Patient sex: F
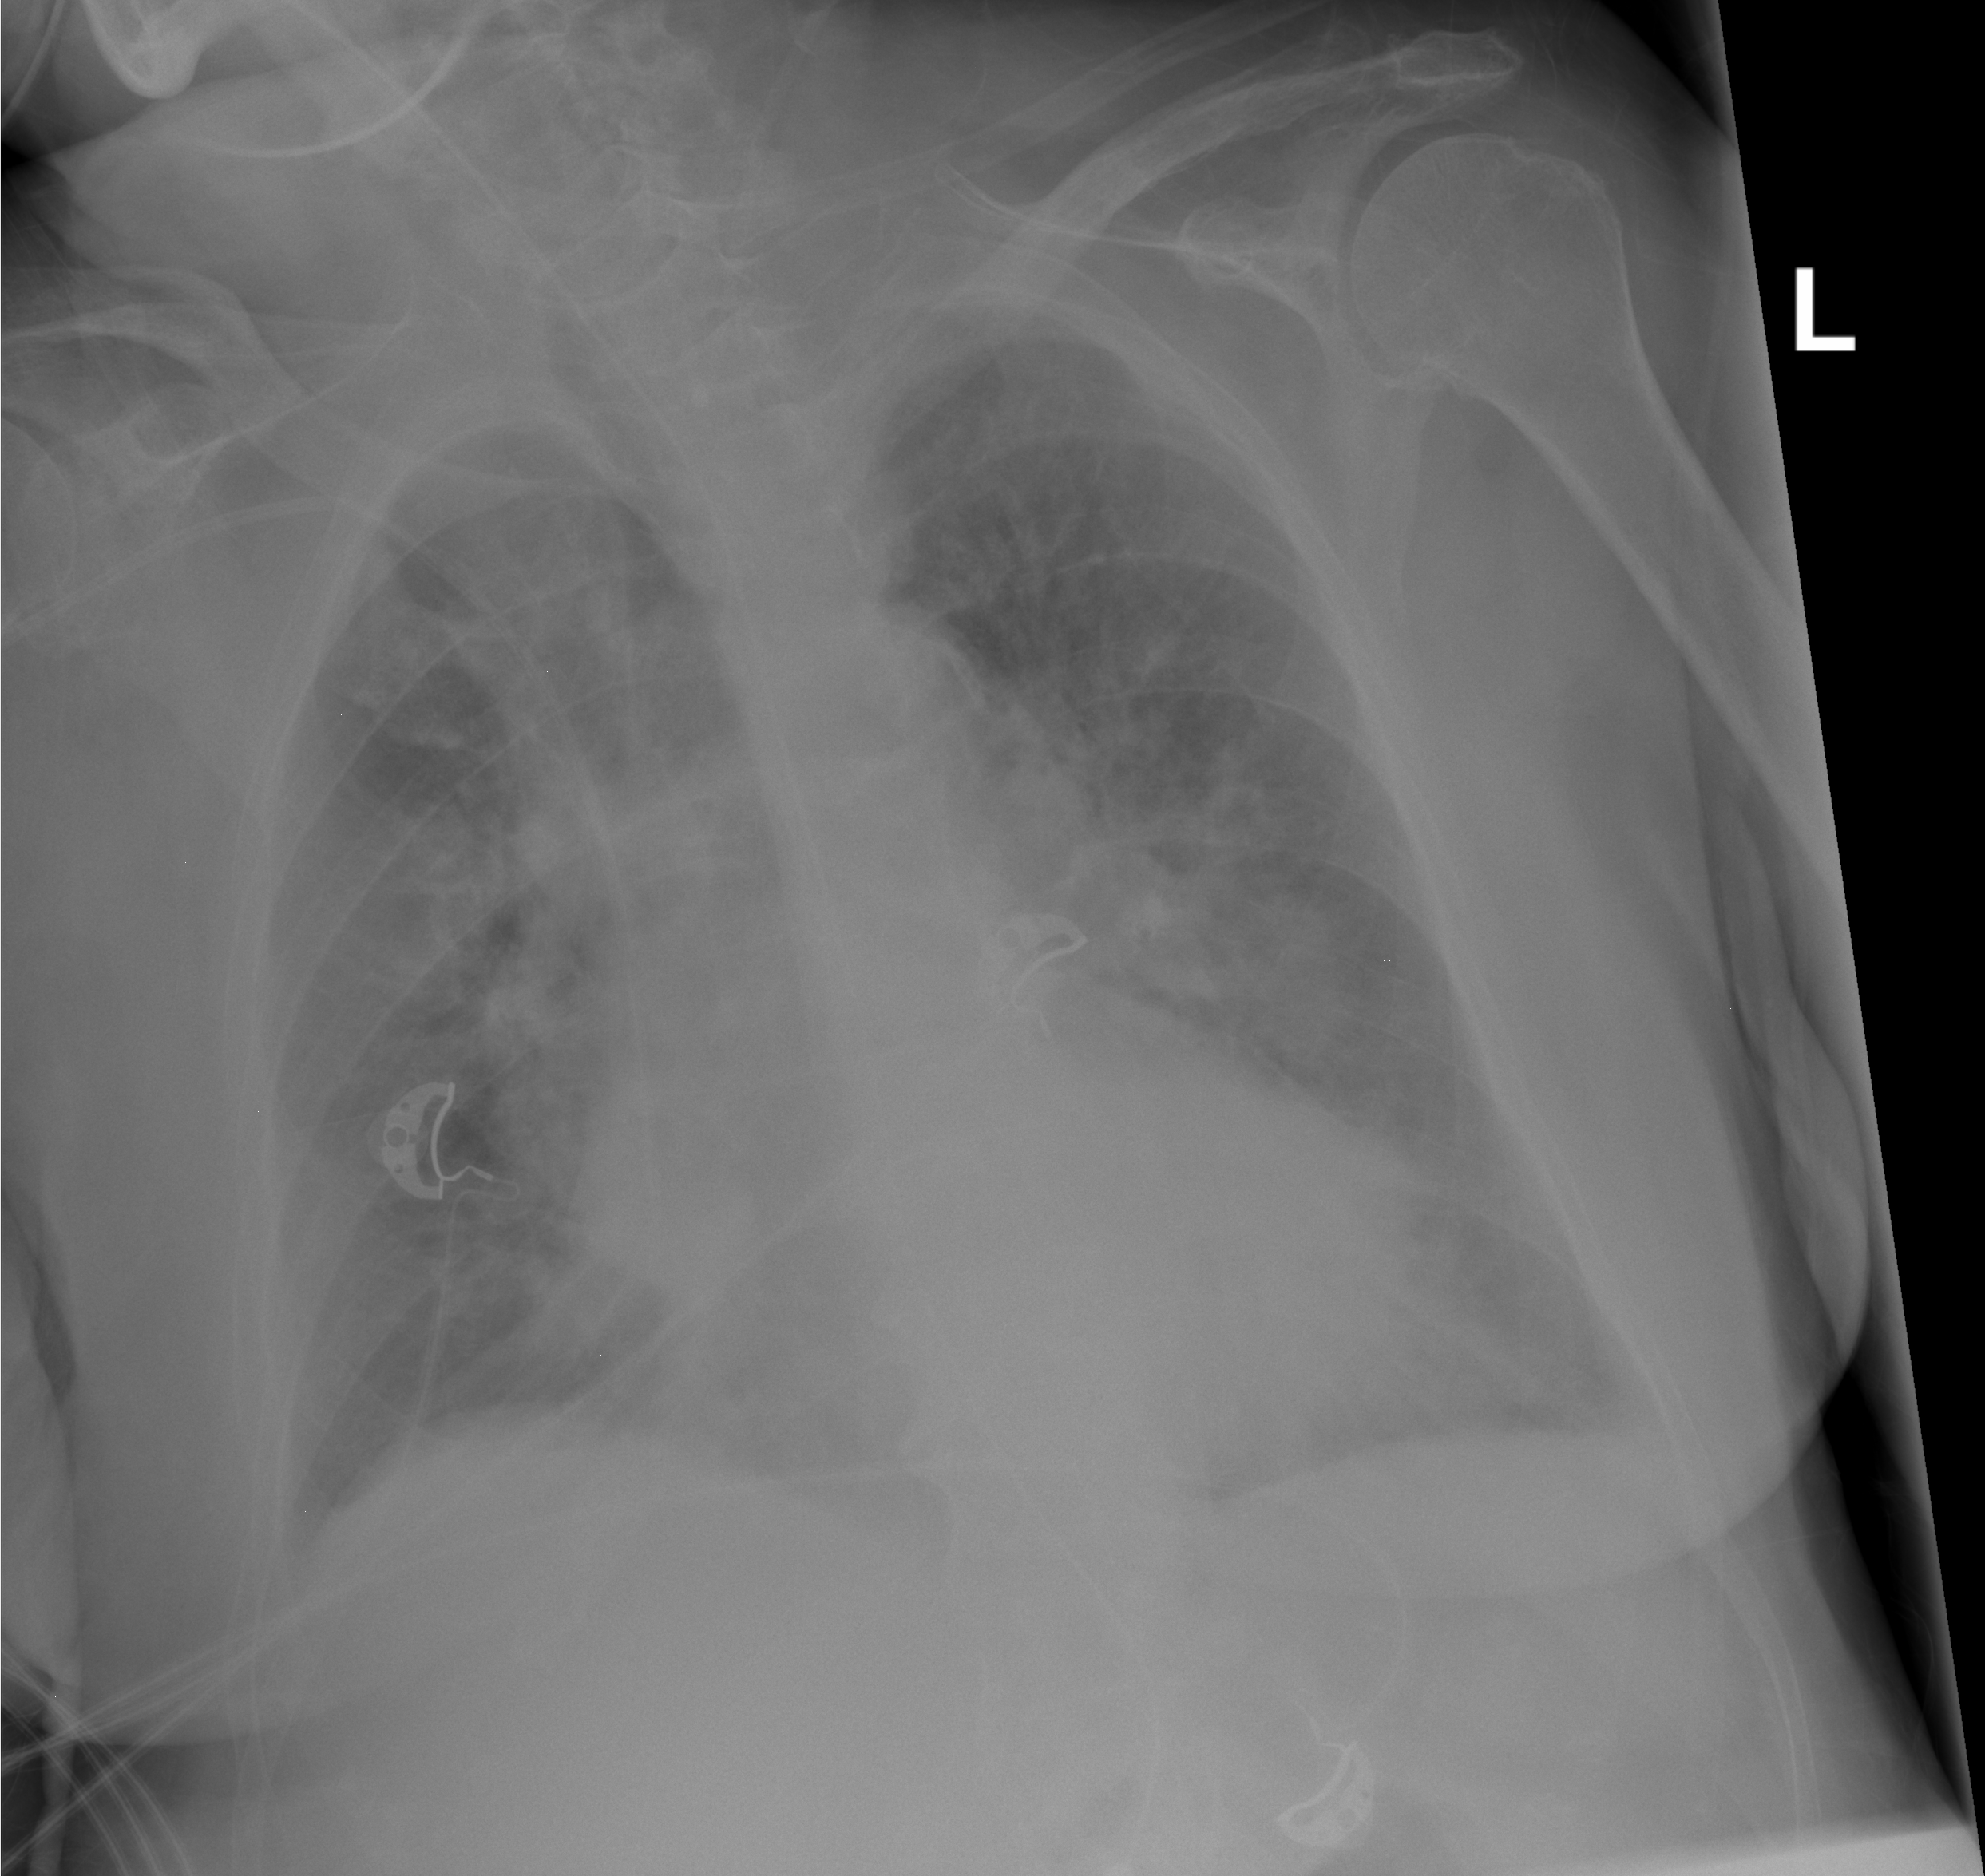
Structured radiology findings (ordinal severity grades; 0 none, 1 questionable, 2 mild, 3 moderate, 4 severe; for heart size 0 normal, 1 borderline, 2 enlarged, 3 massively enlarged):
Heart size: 2
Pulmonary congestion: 3
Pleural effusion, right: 1
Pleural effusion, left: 1
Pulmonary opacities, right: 3
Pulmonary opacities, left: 3
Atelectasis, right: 2
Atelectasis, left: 2